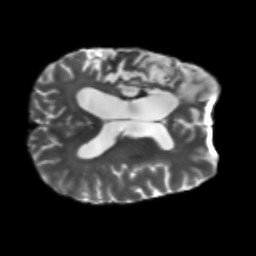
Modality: T2w
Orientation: axial
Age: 56
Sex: male
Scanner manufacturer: siemens
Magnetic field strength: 3 T
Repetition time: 5.47 s
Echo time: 0.0854 s